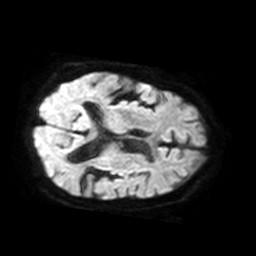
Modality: TRACE
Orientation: axial
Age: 72
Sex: male
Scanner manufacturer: philips
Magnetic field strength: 1.5 T
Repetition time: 4.802 s
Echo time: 0.07764 s